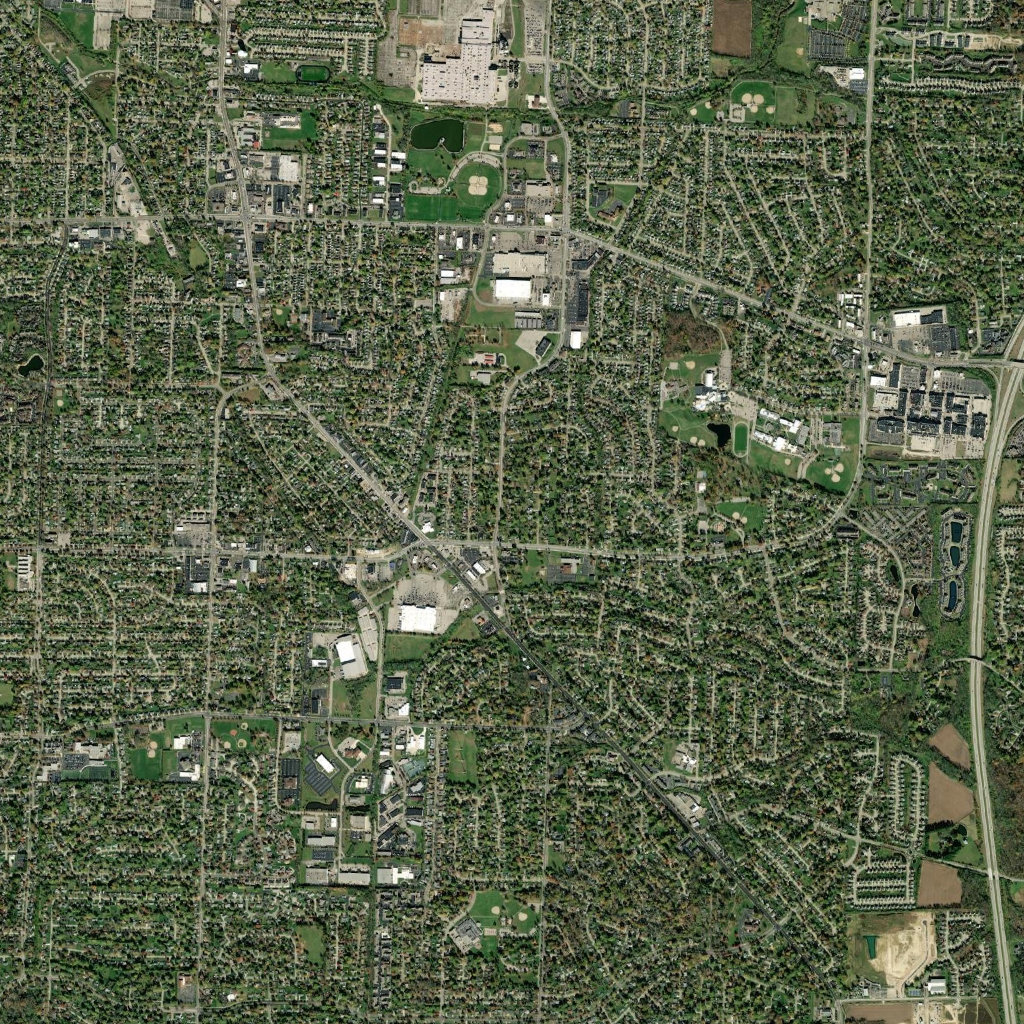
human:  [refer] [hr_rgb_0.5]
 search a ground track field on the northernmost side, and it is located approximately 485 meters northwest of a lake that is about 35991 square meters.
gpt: <box>[[28, 6, 32, 7, 0]]</box>